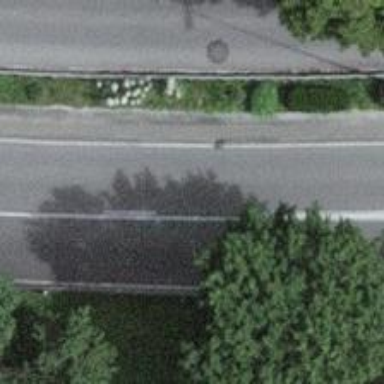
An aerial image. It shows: Asphalt road classified as primary highway.